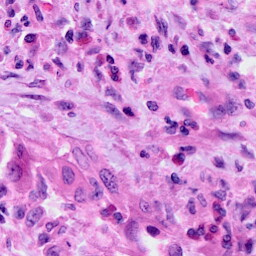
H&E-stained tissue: Cervix